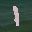
Label: 1